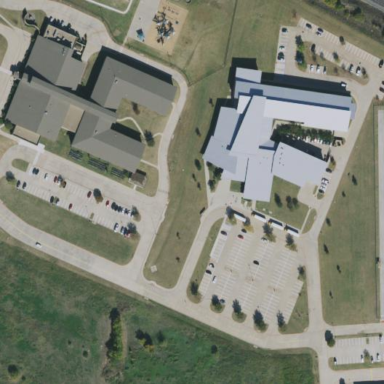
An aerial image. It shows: School building.